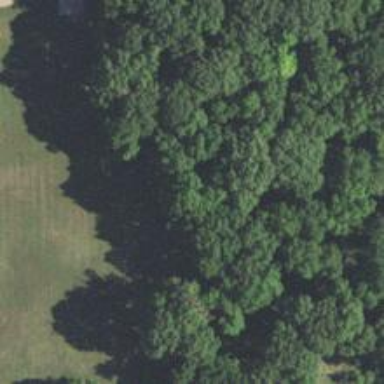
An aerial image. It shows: Disc golf tee.